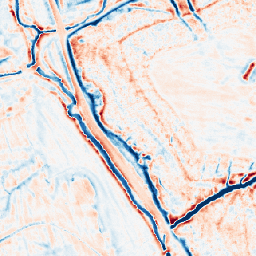
Category: edge_preserving
Decomposition family: bilateral
Decomposition parameters: d: 15
sigma_color: 25
sigma_space: 100
Upsampling method: area
Upsampling parameters: scale: 4
Upsampling scale: 4